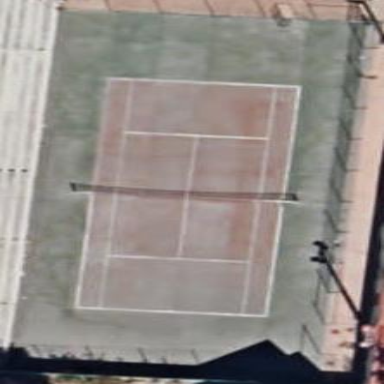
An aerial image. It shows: Tennis court in leisure pitch.